Field crop: tomato
Growth stage: 1
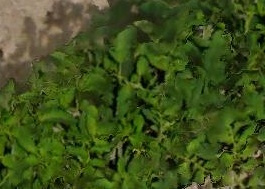
Species: tomato